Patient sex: F
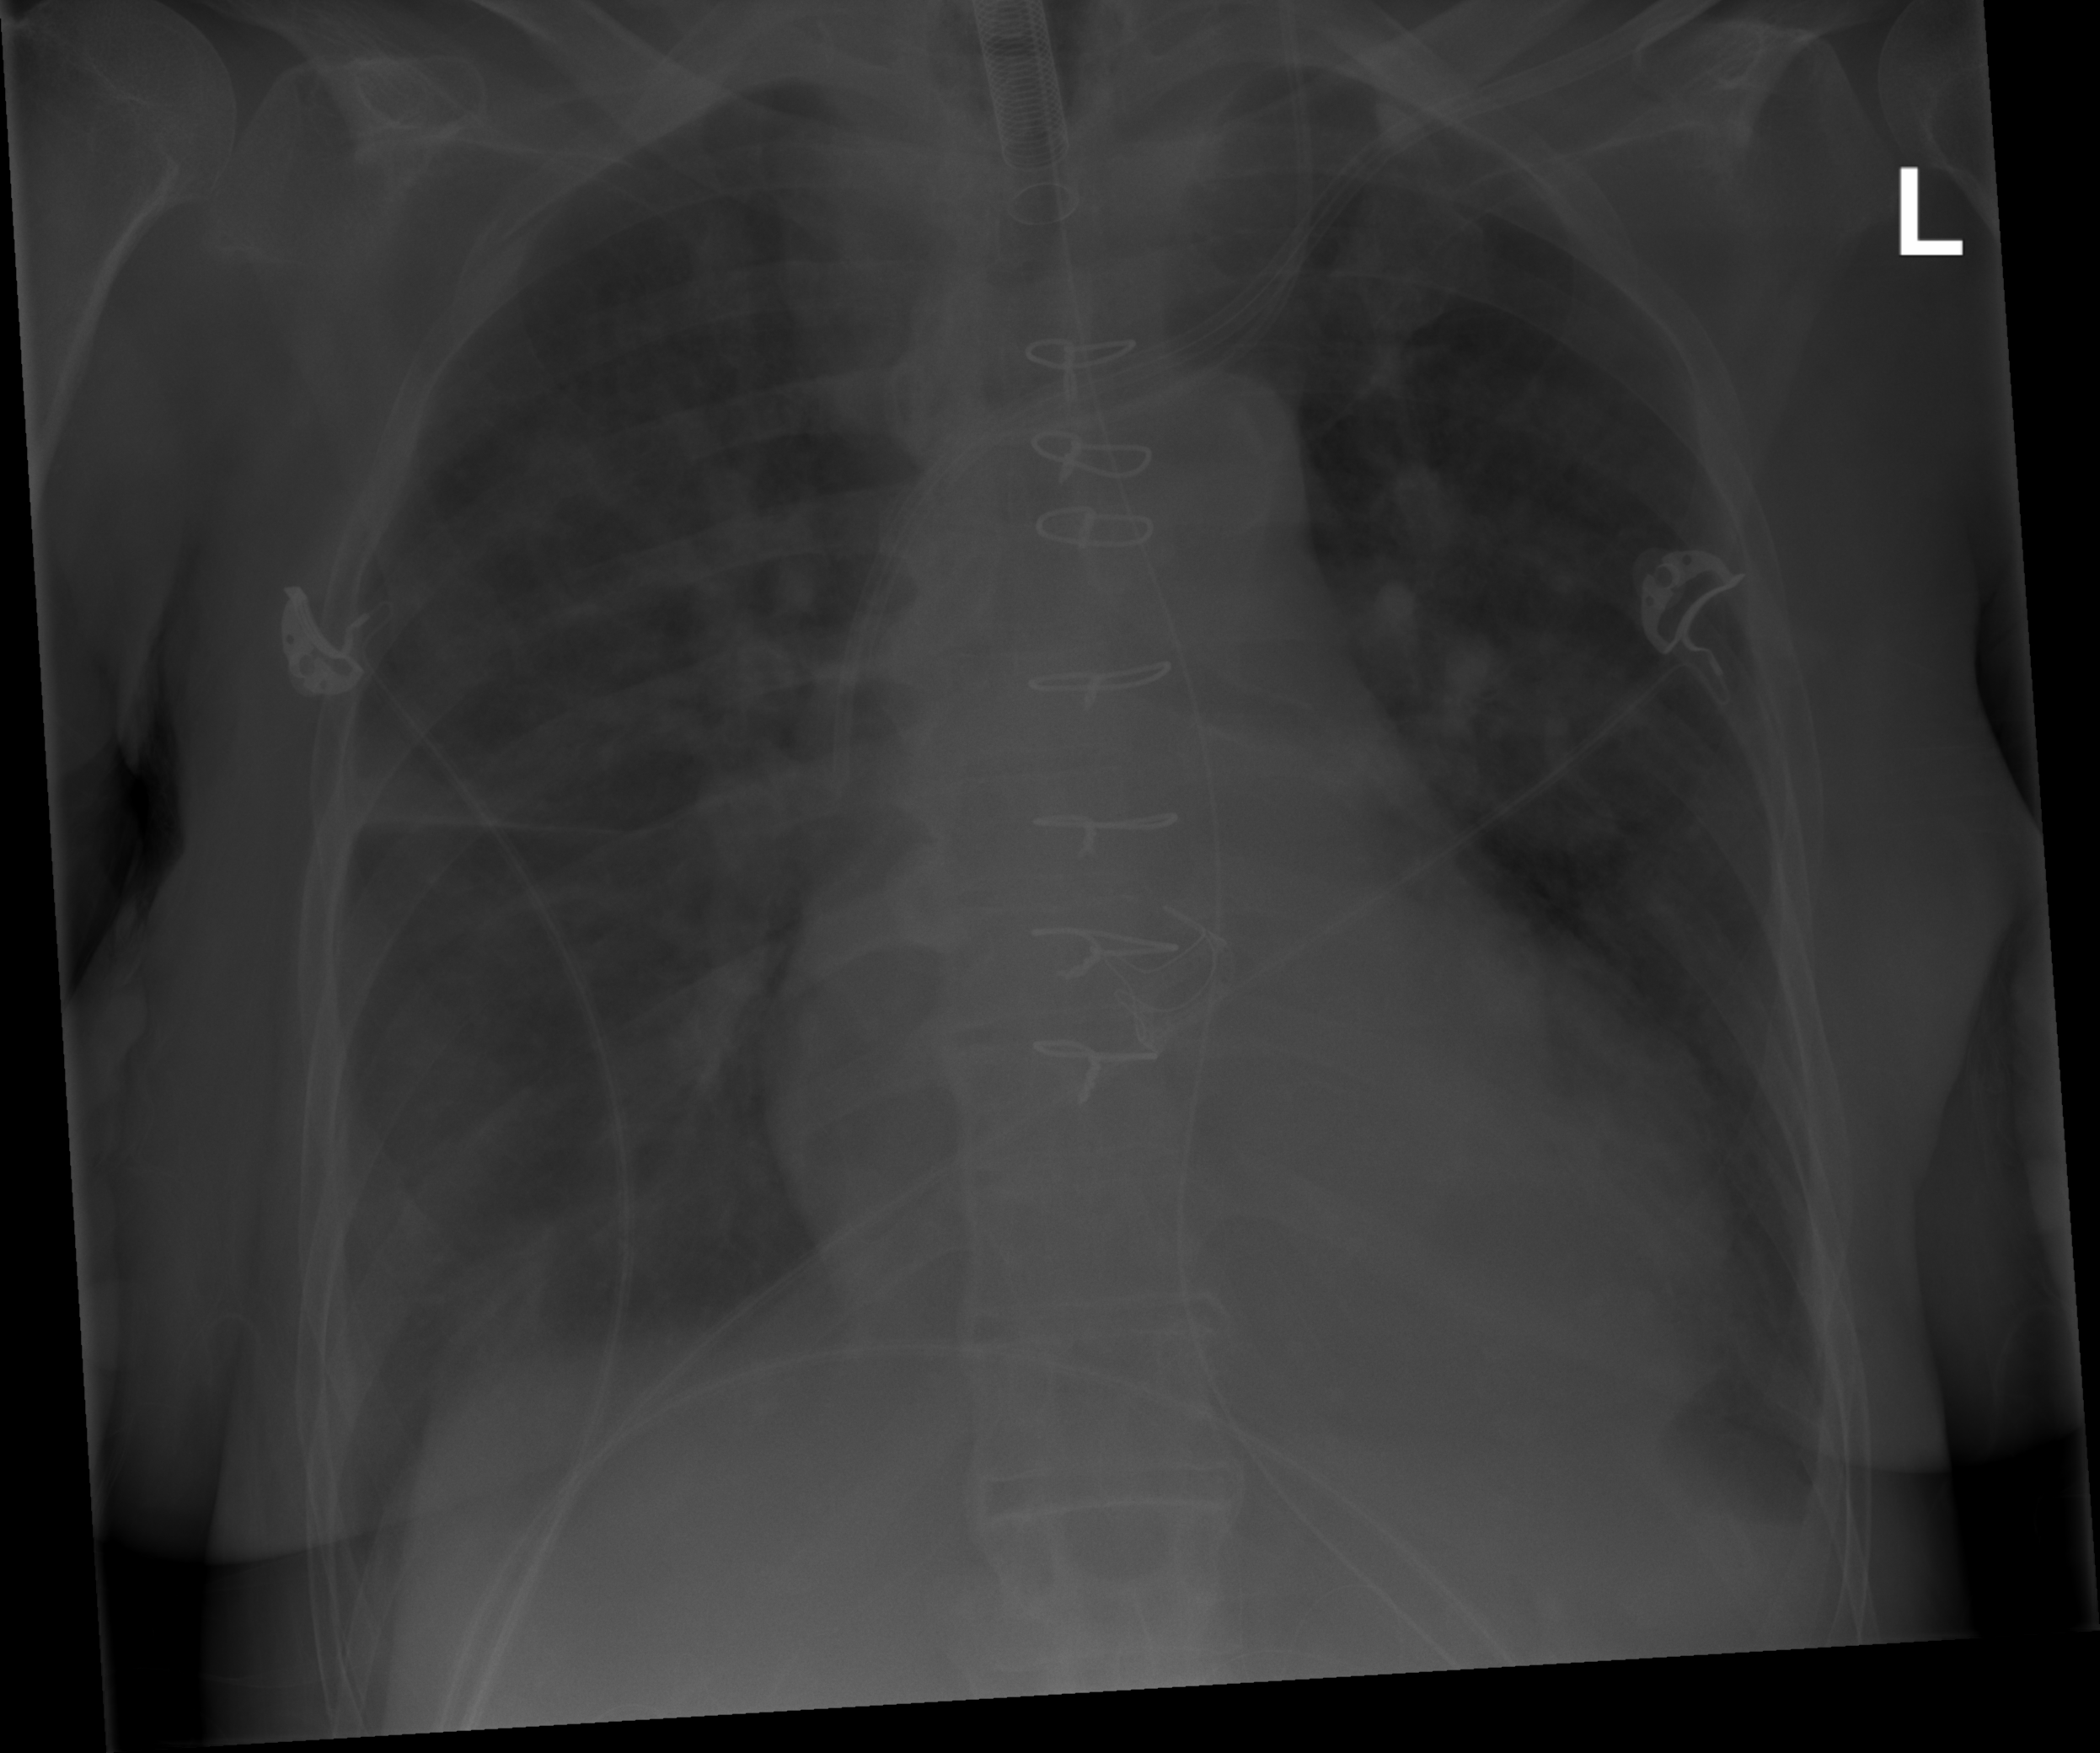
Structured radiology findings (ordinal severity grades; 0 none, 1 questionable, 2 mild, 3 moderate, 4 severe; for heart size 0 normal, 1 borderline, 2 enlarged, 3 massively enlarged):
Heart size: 3
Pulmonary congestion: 0
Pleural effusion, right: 2
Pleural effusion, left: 2
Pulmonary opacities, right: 2
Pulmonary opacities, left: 2
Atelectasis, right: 2
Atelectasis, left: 0